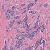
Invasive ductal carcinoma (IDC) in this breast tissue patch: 1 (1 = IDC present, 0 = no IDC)